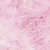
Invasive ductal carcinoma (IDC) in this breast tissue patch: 0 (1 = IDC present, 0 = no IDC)